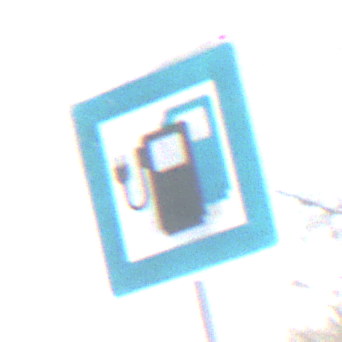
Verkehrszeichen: LadestationFuerElektrofahrzeuge
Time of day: MorningAfternoon
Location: Outdoor (Nature)
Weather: PartlyCloudy
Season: NotSpecified
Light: Natural